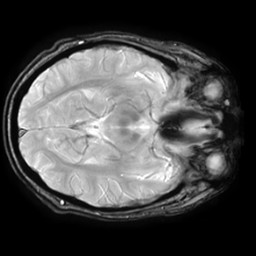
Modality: T2starw
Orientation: axial
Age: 29
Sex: male
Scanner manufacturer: ge
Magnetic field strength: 3 T
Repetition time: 0.65 s
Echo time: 0.02 s